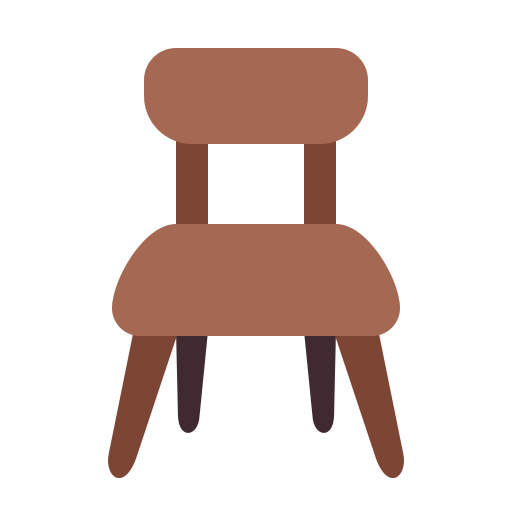
chair flat